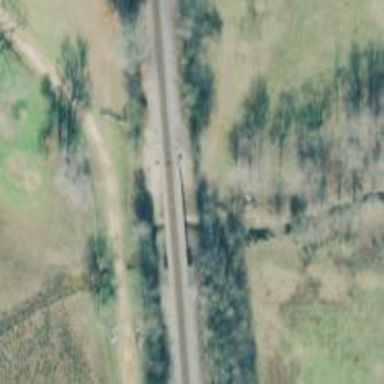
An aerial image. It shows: Railway track.